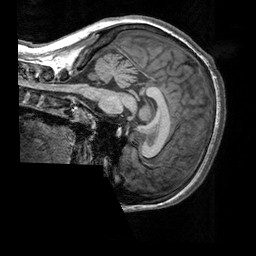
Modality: T1w
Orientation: sagittal
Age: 22
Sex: female
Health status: healthy
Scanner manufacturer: siemens
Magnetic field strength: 3 T
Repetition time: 2.3 s
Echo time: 0.00303 s